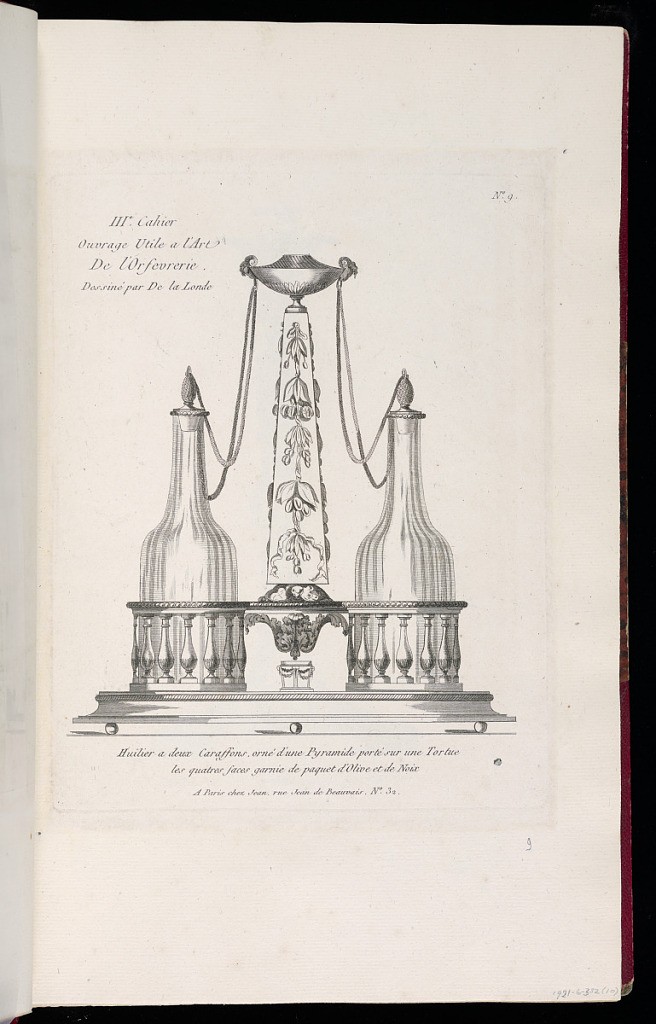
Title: Huilier a deux Caraffons, orné d'une Pyramide porté sur une Tortue les quatres faces garnie de paquet d'Olive et de Noix
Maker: Richard de Lalonde, French, active 1780–96
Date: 1788–1796
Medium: Etching on off-white laid paper
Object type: Print
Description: Design for a double-sided cruet decorated with an obelisk in the center on top of a turtle. At the top of the obelisk is an urn with ram head handles with chains attached to the lids of the oil bottles. The plate is numbered.